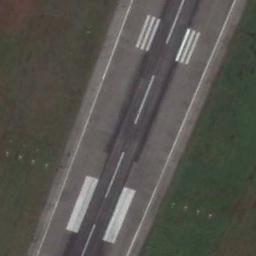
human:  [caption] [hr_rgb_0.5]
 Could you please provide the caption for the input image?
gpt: The runway is on the grass next to the bare land .

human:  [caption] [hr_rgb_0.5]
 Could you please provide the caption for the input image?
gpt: There is a green lawn next to the runway, With white dashes of varying thickness on the runway .

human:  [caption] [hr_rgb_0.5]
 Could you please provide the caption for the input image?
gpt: The runway goes through the lawn and several touchdown zone markings and aiming point markings are on the runway .

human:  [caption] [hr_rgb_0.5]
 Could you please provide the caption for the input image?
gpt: The grass is beside the runway .

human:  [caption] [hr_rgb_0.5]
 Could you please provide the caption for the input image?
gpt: There are green meadows beside the runway .